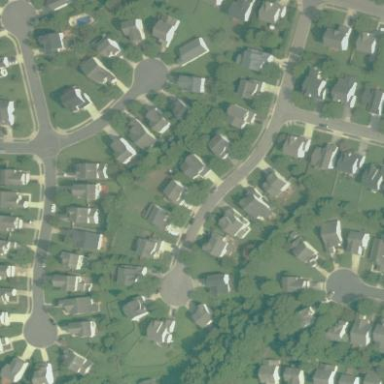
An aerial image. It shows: Residential area within neighborhood.